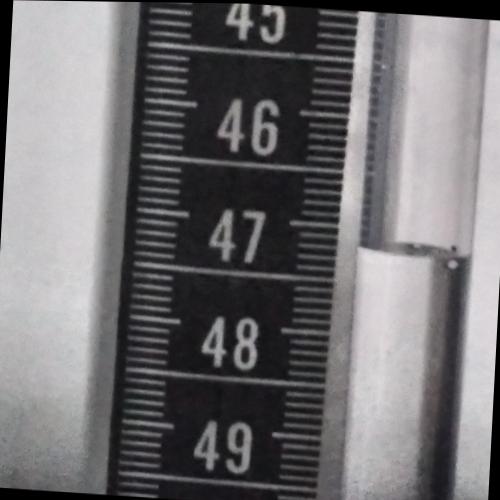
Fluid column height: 47.2 cm